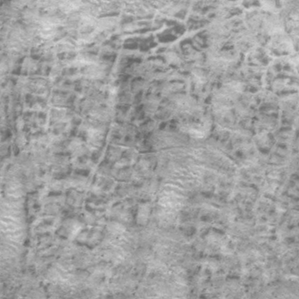
Label: frost